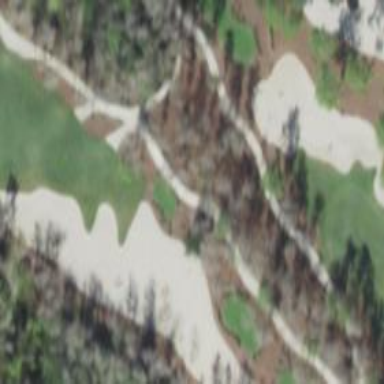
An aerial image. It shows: Sand bunker on golf course.